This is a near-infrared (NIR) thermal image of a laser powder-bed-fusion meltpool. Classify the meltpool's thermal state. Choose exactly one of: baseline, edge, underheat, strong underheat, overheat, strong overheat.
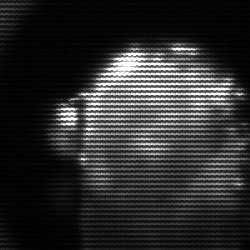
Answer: baseline